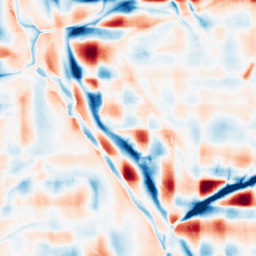
Category: wavelet
Decomposition family: wavelet_reverse_biorthogonal
Decomposition parameters: wavelet: rbio1.3
level: 5
Upsampling method: linear_exact
Upsampling parameters: scale: 2
Upsampling scale: 2